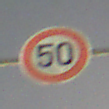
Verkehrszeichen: Geschwindigkeit50
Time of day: Night
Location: Outdoor (Urban)
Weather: PartlyCloudy
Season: NotSpecified
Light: Artificial